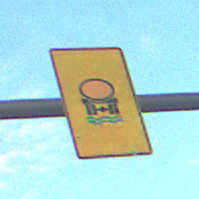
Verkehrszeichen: FahrzeugeMitWassergefaehrdenderLadungOhnePfeilsymbol
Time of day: SunriseSunset
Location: Outdoor (RoadRail)
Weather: PartlyCloudy
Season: NotSpecified
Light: Natural